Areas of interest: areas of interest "Theater"
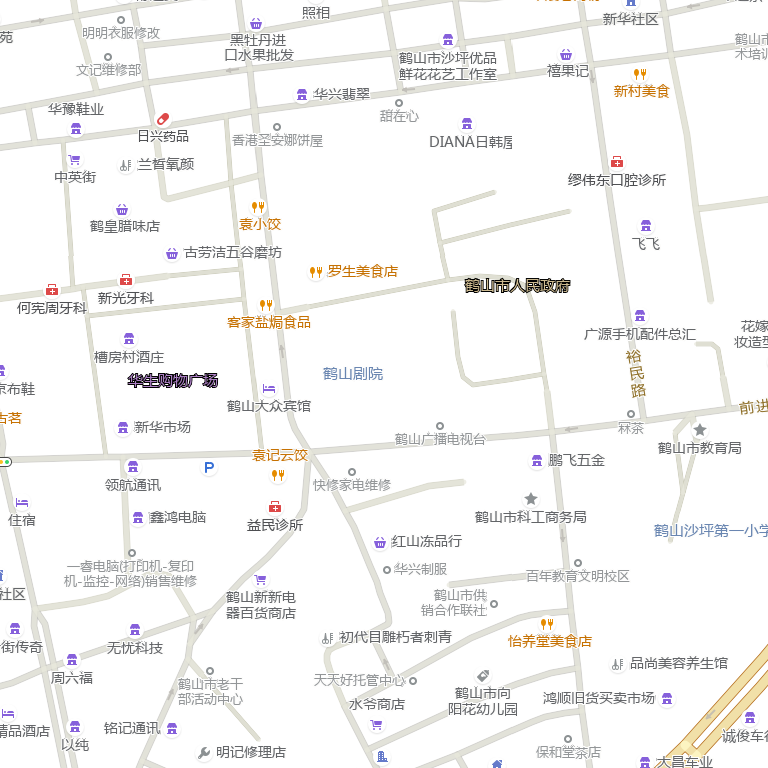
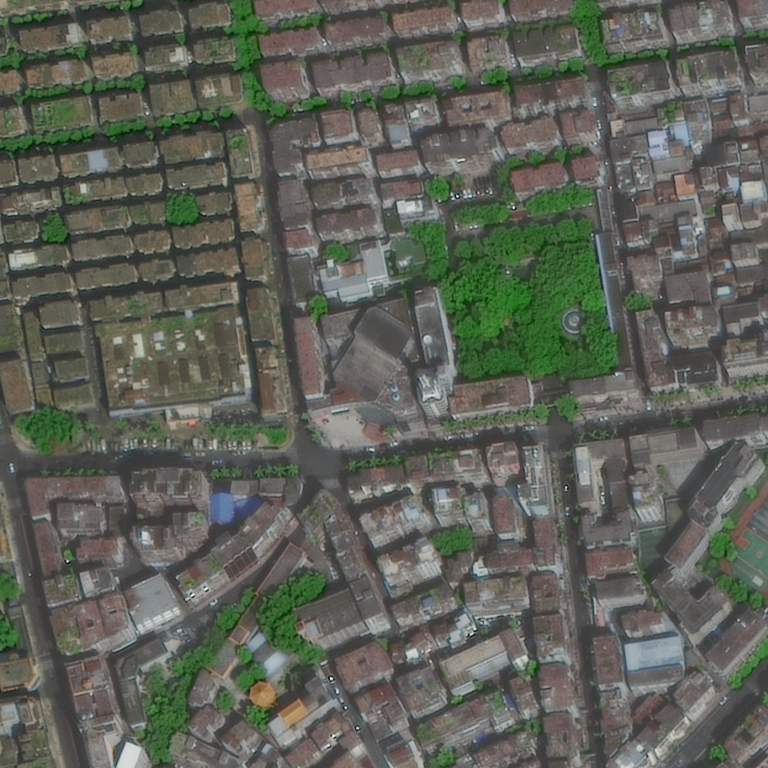